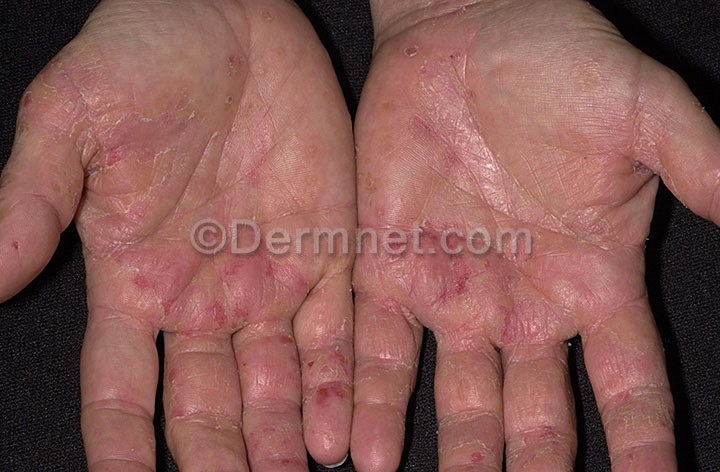
Disease: Eczema Photos